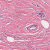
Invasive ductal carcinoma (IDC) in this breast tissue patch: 0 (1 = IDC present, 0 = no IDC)